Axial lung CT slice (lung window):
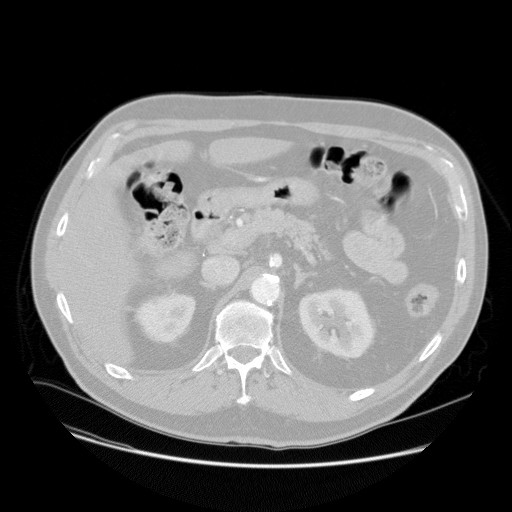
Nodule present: no